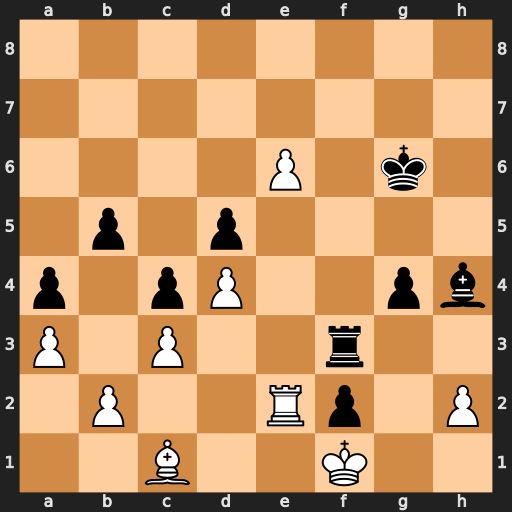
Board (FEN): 8/8/4P1k1/1p1p4/p1pP2pb/P1P2r2/1P2Rp1P/2B2K2
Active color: w
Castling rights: -
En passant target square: -
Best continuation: e7 Bxe7 Rxe7